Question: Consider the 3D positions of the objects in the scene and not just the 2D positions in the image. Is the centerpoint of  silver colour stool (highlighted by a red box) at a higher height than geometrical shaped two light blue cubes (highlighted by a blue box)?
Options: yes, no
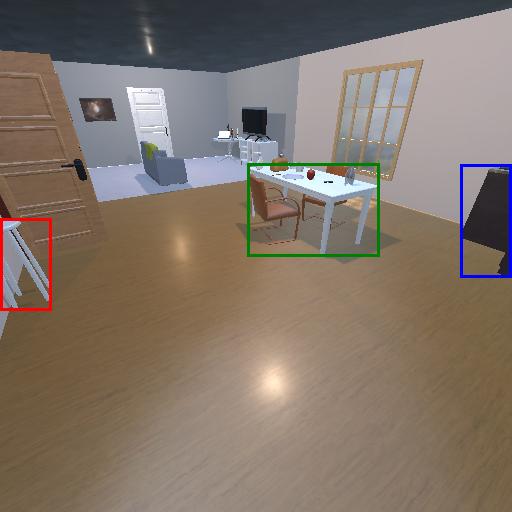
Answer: yes